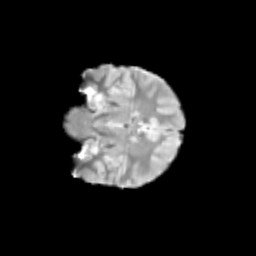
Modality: T2w
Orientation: coronal
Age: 12
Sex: female
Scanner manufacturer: siemens
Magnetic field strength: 3 T
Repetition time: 3.8 s
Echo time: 0.07 s